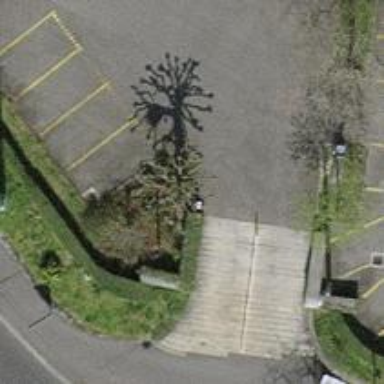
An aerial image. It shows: Driveway made of paving stones with steps.